Field crop: maize
Growth stage: 1
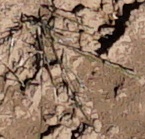
Species: lolium